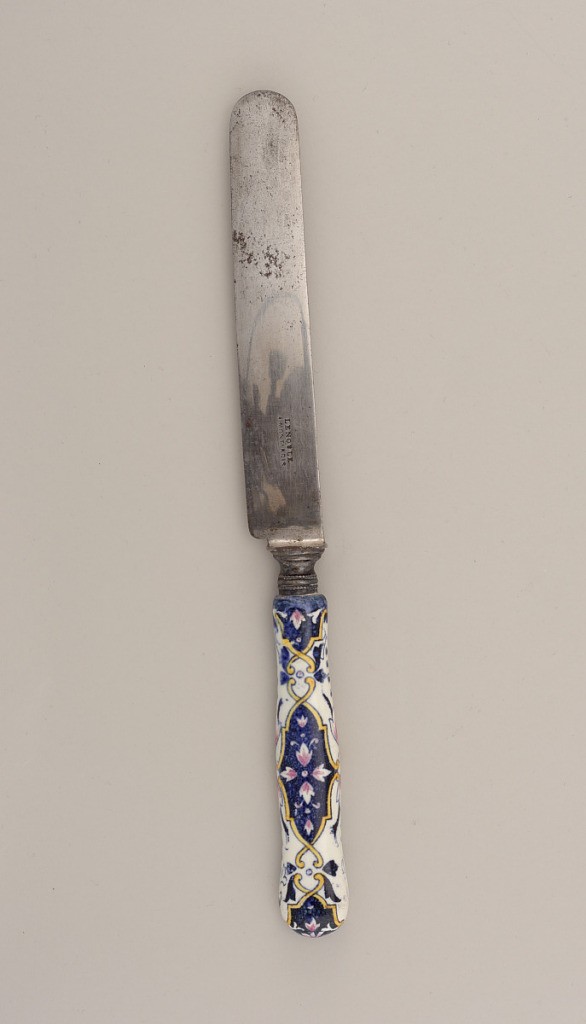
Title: Dinner Knife with Earthenware Handle
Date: possibly 18th century
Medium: earthenware, steel, silver
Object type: knife
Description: Straight steel blade with earthenware handle of yellow arabesque framed reserves enclosing pink flowers on a blue ground, all on white ground.